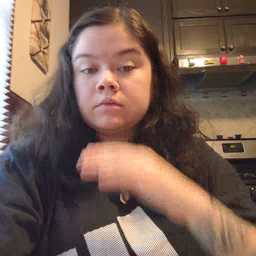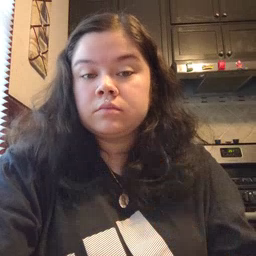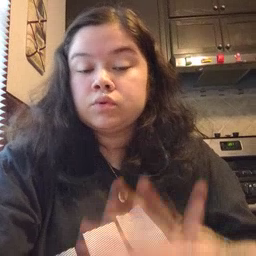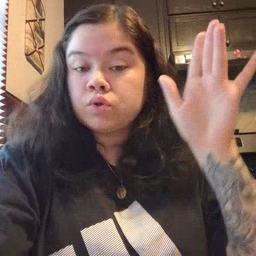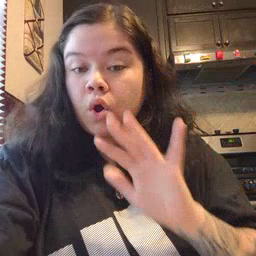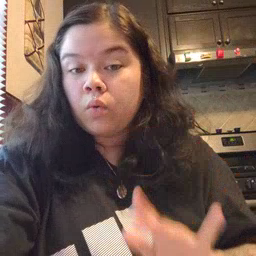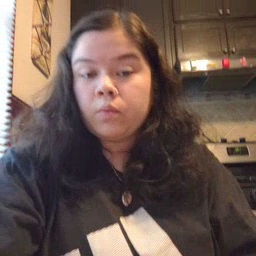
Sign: snow